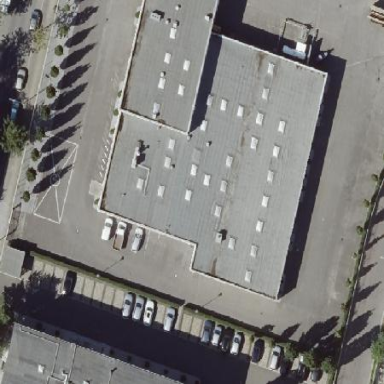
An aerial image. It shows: Part of building.